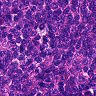
Metastatic tissue present: no